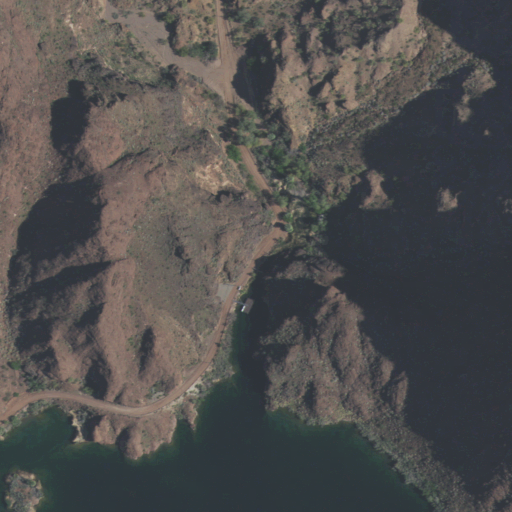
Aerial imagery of gap in California named Bandit Pass containing shrub, open water, and woody wetlands